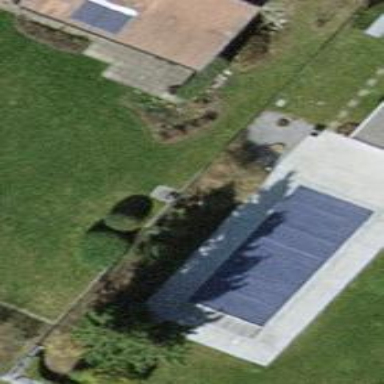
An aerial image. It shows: Swimming pool located in leisure land.